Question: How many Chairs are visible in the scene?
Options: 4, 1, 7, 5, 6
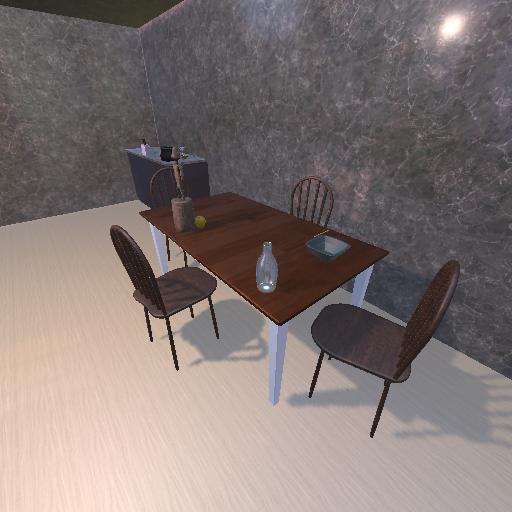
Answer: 4